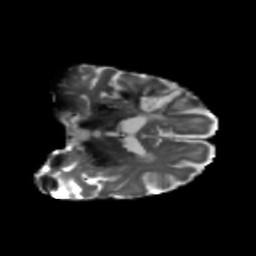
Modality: T2w
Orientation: coronal
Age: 75
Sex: male
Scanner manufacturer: siemens
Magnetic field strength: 3 T
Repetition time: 5.47 s
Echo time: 0.0854 s